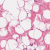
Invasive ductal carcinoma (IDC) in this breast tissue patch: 0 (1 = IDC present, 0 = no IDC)